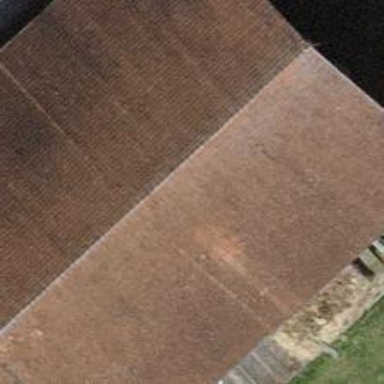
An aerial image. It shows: Barn.